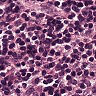
Metastatic tissue present: yes